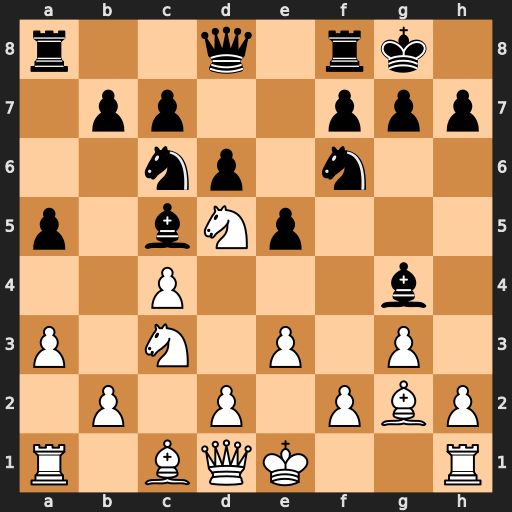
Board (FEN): r2q1rk1/1pp2ppp/2np1n2/p1bNp3/2P3b1/P1N1P1P1/1P1P1PBP/R1BQK2R
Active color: w
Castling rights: KQ
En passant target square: -
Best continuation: Nxf6+ Qxf6 Qxg4